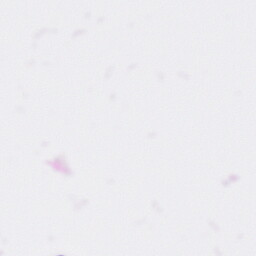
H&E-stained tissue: Pancreatic